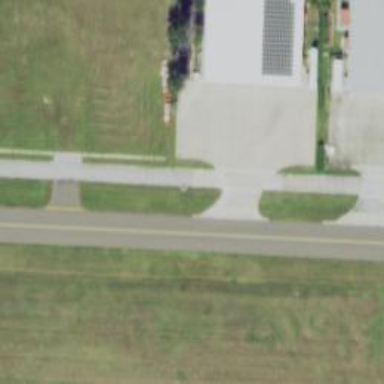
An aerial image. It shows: Image of taxiway at airport.